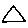
Label: triangle